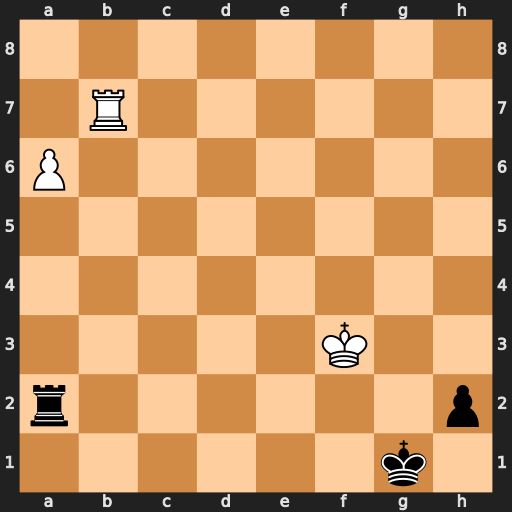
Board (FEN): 8/1R6/P7/8/8/5K2/r6p/6k1
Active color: w
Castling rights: -
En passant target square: -
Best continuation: Rb1#